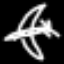
Label: airplane